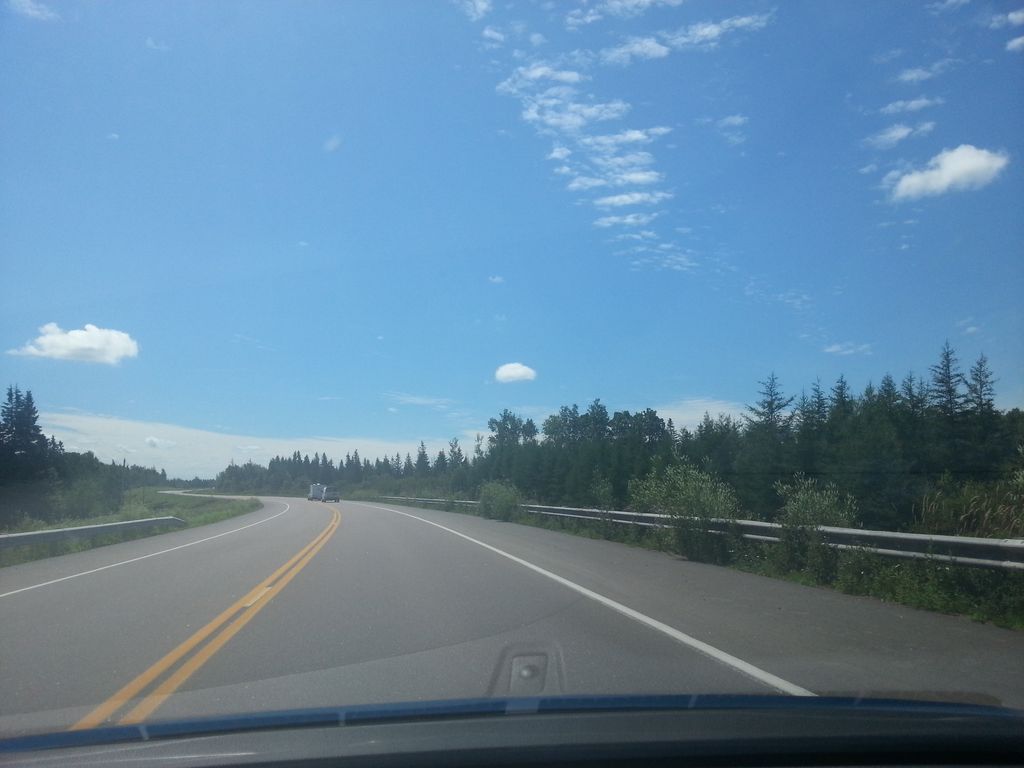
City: charlottetown